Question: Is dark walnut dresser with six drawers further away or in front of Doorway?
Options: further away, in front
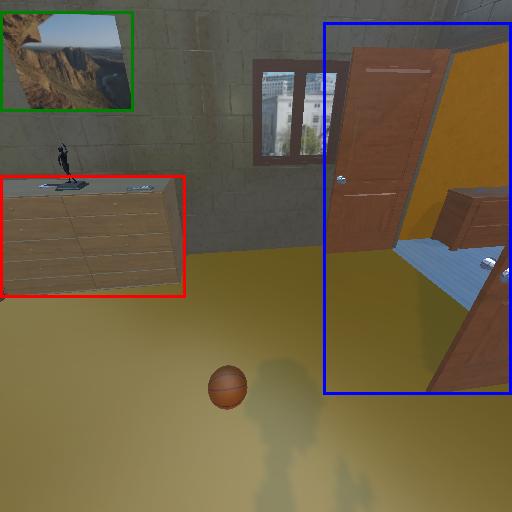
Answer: further away